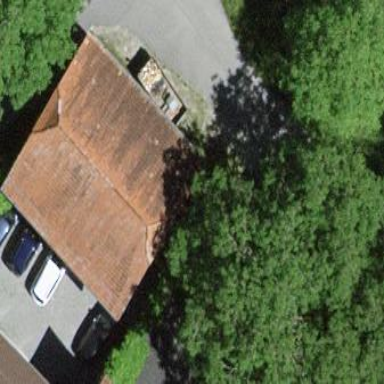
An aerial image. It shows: Rural barn.